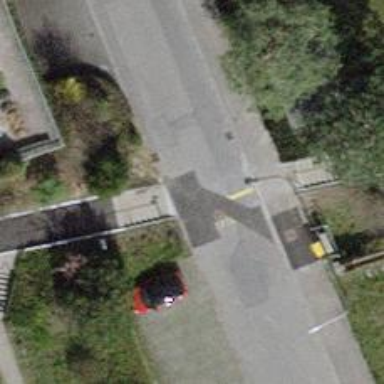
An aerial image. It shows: Informal crossing.